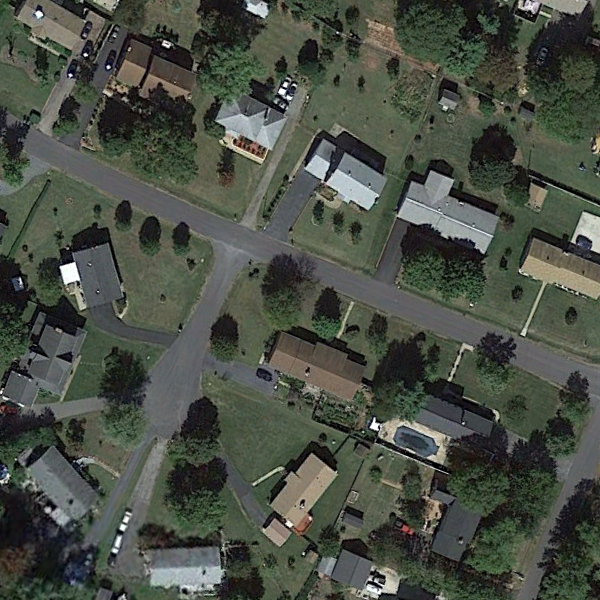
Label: MediumResidential